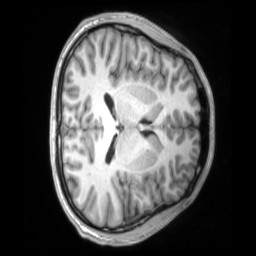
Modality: T1w
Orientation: axial
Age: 24
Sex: male
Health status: ill
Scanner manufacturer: siemens
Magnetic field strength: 3 T
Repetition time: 2.2 s
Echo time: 0.00157 s